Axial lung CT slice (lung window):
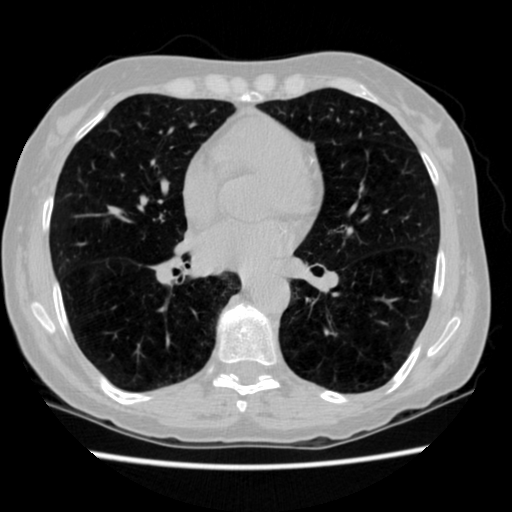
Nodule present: no